Question: Hey guys i am trying to recolor the following image with php:

I want to give my user the possibility to change the color of the banner with a a few clicks in my php application. So i used this little experimental script i got <URL>
This is my script to change one rgb color of my image:
'''
$imgname = "test.png";
$im = imagecreatefrompng($imgname);
imagealphablending($im, false);
for ($x = imagesx($im); $x--;) {
for ($y = imagesy($im); $y--;) {
$rgb = imagecolorat($im, $x, $y);
$c = imagecolorsforindex($im, $rgb);
if ($c['red'] == 0 && $c['green'] == 94 && $c['blue'] == 173) {
$colorB = imagecolorallocatealpha($im, 255, 0, 255, $c['alpha']);
imagesetpixel($im, $x, $y, $colorB);
}
}
}
imageAlphaBlending($im, true);
imageSaveAlpha($im, true);
header('Content-Type: image/png');
imagepng($im);
imagedestroy($im);
'''
The problem is the blue color of the banner are multiple different rgb colors so how can i change all blue rgb colors at once without affecting the other colors.
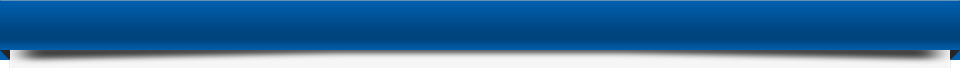
Answer: Just define a Threshold that holds for all wanted colors.
Change:
'''
if ($c['red'] == 0 && $c['green'] == 94 && $c['blue'] == 173)
'''
To something like:
'''
if ($c['red'] == 0 && $c['green'] == 94 && $c['blue'] > 173 && $c['blue'] < 240)
'''
Do this for all 3 Channels and Test what color Range fits best.